Question: If the records on "gv1" is less than the "gv2" (on the image), "gv1" is
aligned center and keeps jumpy when tick the checkBox, I want the
gridview are always on top of table cell.
How can I write CSS that the gridview is set on top of the table cell?
'''
<style type="text/css">
.top
{
vertical-align:top;
}
</style>
<table border="2" style="width: 1050px">
<tr>
<td class="style9">Building </td>
<td class="style10" colspan="2">dropdownlist </td>
</tr>
<tr>
<td >Unit</td>
<td >
<div class="top">
Update Panel &GridView
</div>
</td>
<td >
<div class="top">
Update Panel &GridView
</div>
</td>
</tr>
</table>
'''

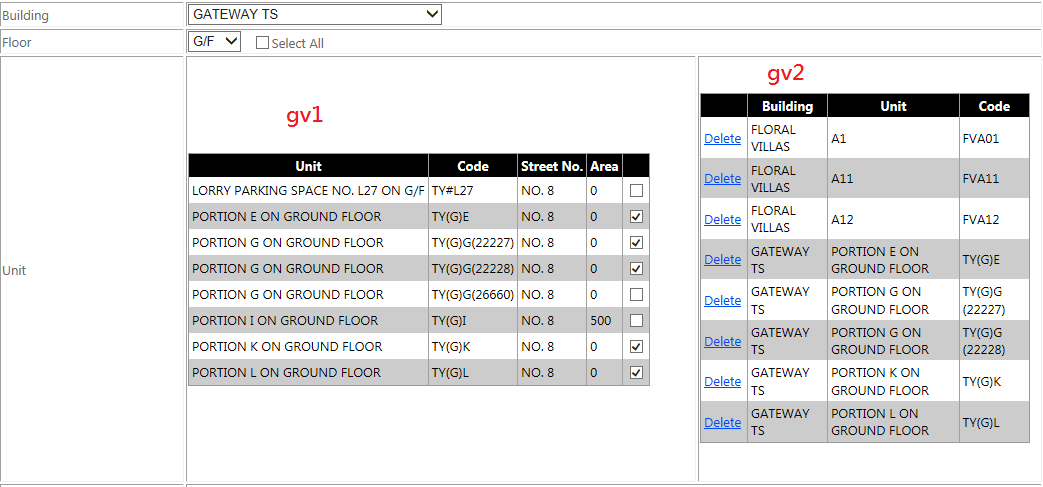
Answer: Try 'vertical-align:top' for table cell or try
'''
td{
vertical-align:text-top;
}
'''